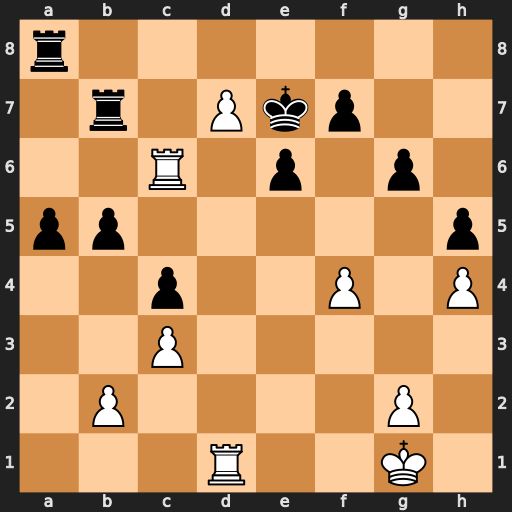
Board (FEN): r7/1r1Pkp2/2R1p1p1/pp5p/2p2P1P/2P5/1P4P1/3R2K1
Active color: w
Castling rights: -
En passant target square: -
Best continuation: Rc8 Rxd7 Rxd7+ Kxd7 Rxa8